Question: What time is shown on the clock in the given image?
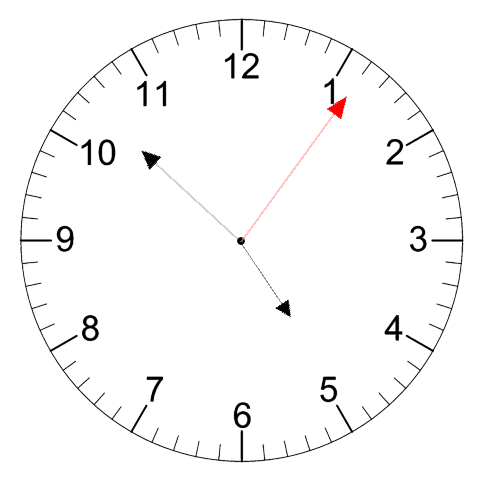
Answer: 04:52:06